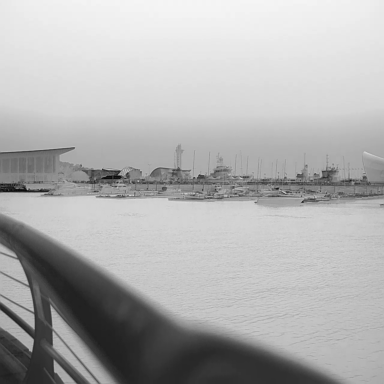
There are five canoes in the infrared image.